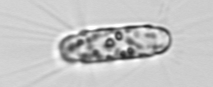
Label: Corethron_hystrix